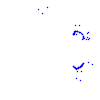
Particle: kaon